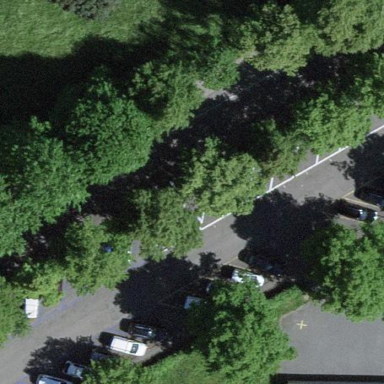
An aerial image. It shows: Parking area with surface.